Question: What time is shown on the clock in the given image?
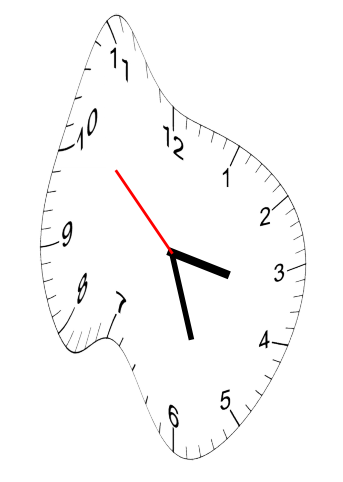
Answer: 03:26:52